Field crop: tomato
Growth stage: 1
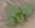
Species: solanum